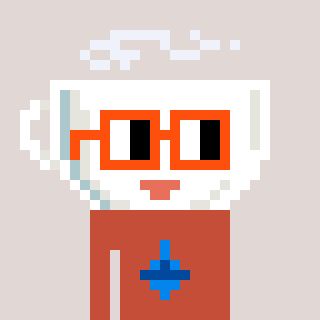
a pixel art character with square orange glasses, a mug-shaped head and a rust-colored body on a warm background